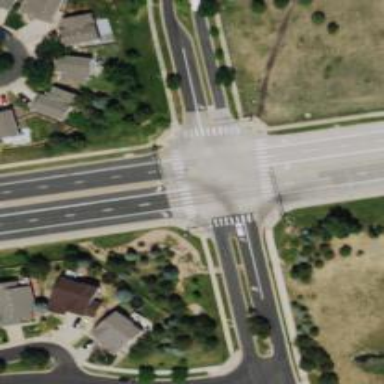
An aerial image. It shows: Marked crossing on the road.